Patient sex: F
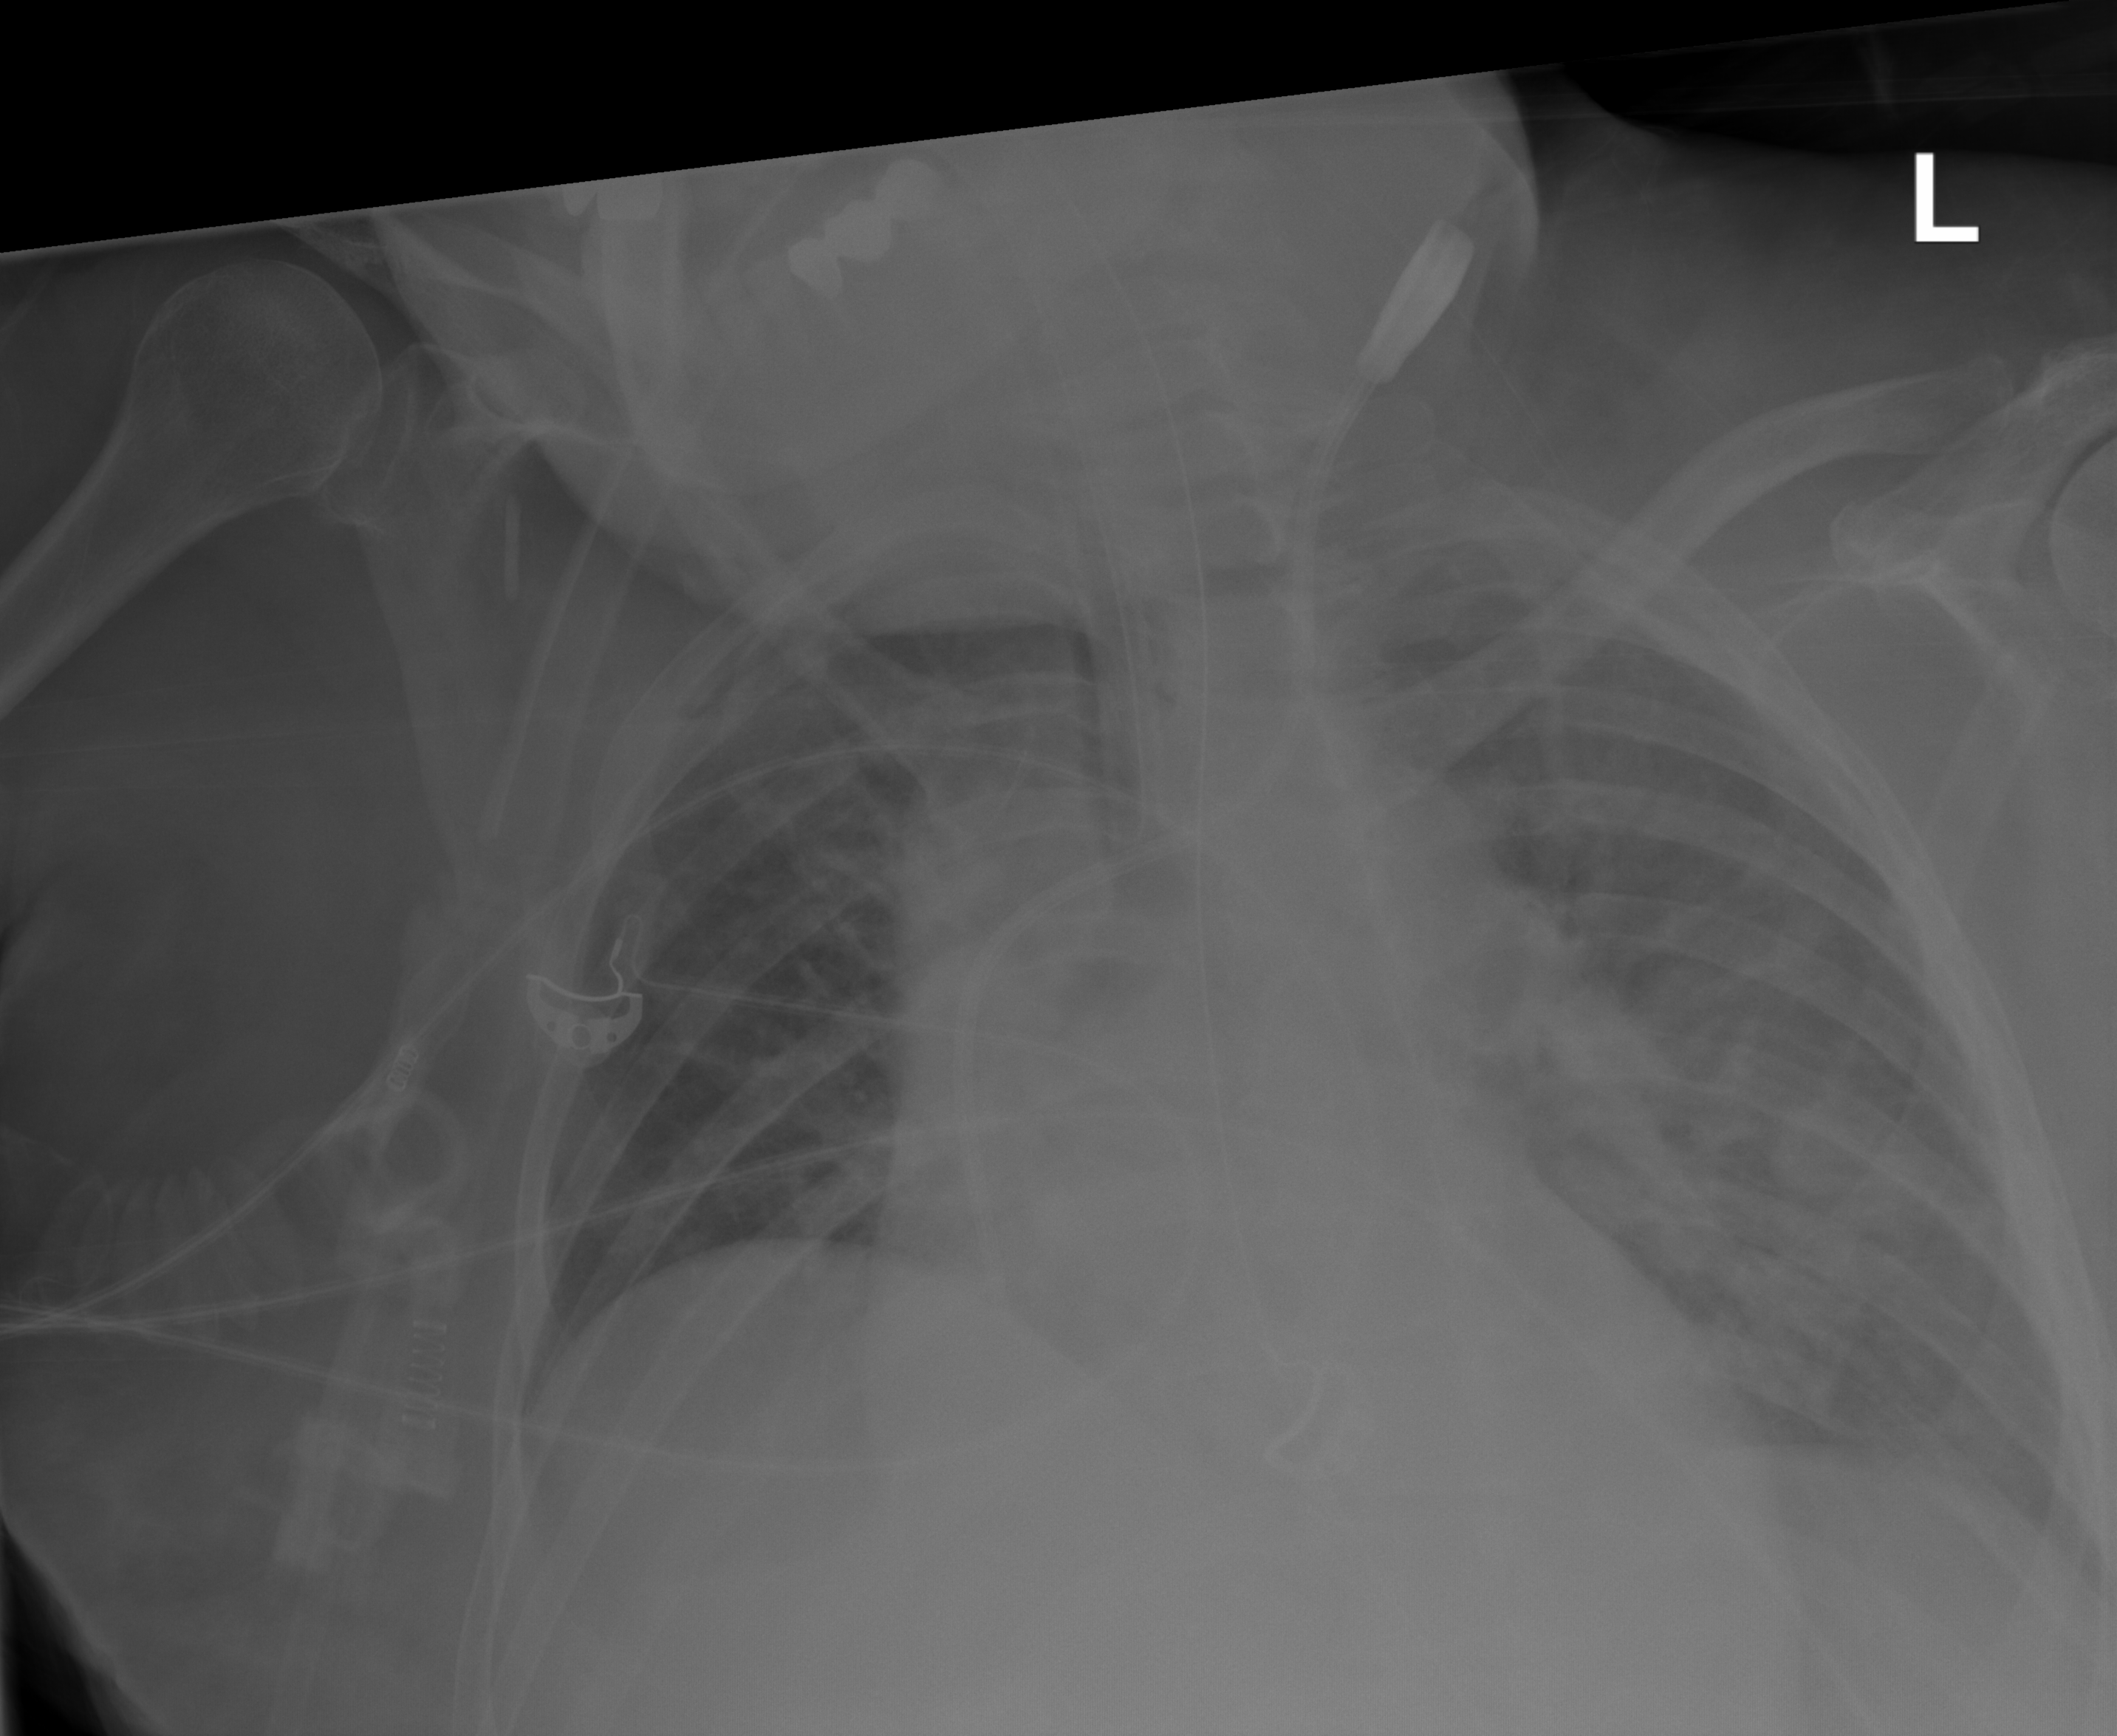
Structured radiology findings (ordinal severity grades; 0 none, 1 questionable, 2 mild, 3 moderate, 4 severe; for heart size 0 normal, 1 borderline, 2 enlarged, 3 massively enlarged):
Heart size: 1
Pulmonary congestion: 0
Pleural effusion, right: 2
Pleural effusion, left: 2
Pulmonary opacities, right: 0
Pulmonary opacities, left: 0
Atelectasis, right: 0
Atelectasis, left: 2